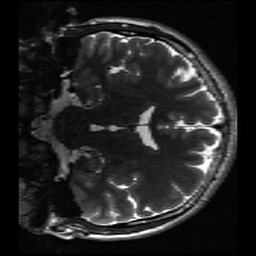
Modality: inplaneT2
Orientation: coronal